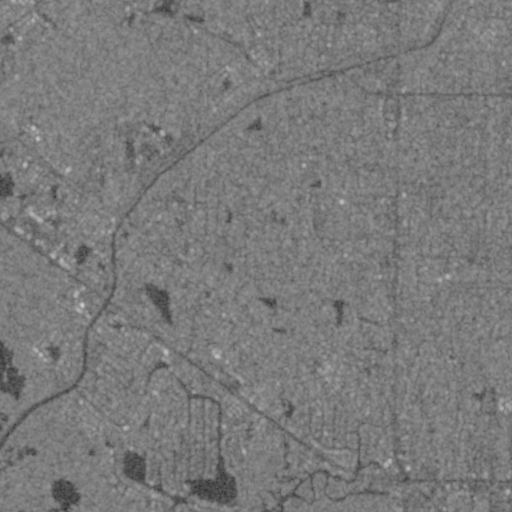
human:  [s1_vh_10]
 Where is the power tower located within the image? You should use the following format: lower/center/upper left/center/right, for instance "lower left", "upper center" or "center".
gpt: The power tower is located in the right of the image.
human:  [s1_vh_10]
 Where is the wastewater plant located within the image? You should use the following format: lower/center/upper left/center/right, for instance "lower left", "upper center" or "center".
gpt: The wastewater plant is located in the upper right of the image.
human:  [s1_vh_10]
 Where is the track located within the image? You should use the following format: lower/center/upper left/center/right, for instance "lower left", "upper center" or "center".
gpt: There is no track in the image.

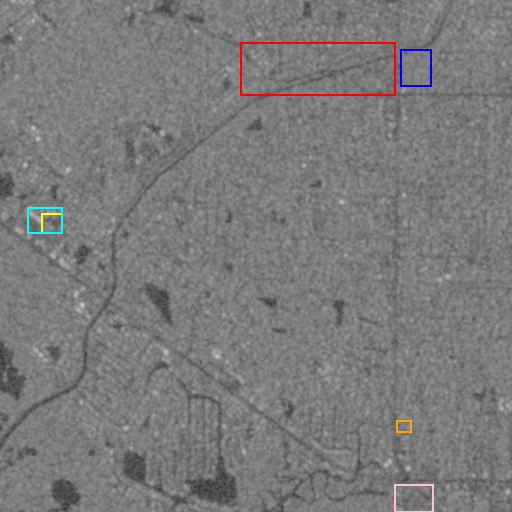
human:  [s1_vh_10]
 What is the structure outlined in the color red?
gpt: The structure outlined in red is a park.
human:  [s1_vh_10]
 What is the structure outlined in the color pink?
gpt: The structure outlined in pink is a parking lot.
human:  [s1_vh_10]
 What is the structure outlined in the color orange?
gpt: The structure outlined in orange is a power substation.
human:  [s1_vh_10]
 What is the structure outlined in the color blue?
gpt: The structure outlined in blue is a wastewater plant.
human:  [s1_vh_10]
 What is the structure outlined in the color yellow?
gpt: The structure outlined in yellow is a building.
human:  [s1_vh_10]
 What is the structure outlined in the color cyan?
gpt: The structure outlined in cyan is a building.
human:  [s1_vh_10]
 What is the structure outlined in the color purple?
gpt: There is no purple outline.